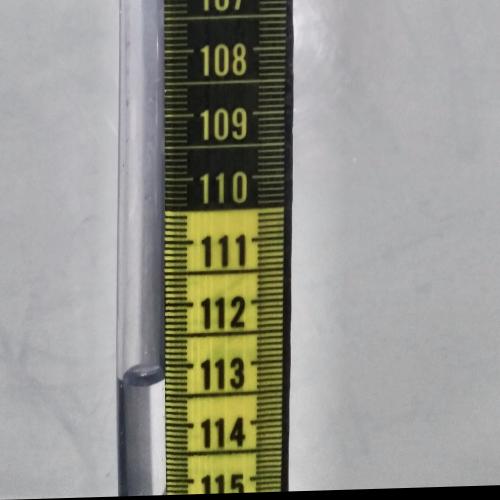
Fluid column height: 113.2 cm